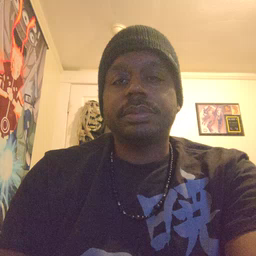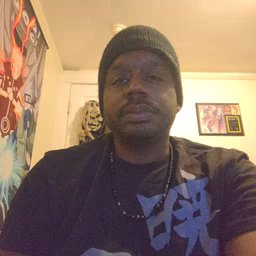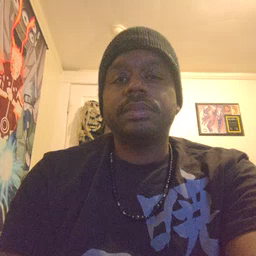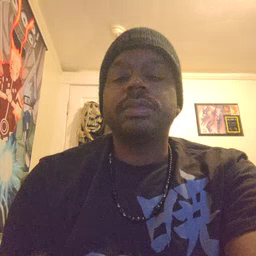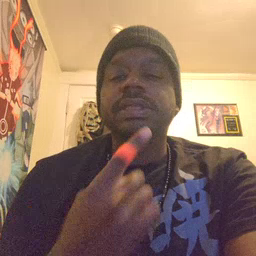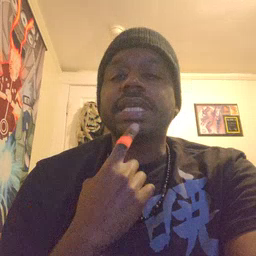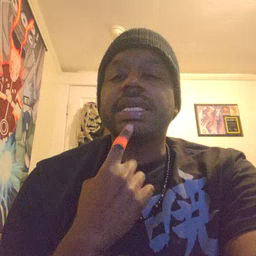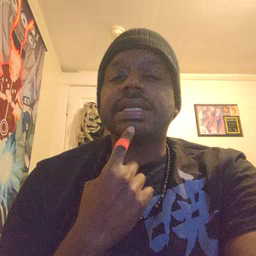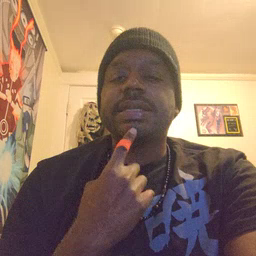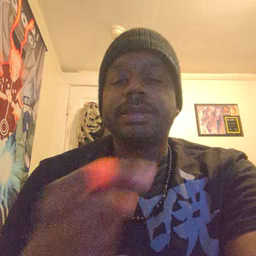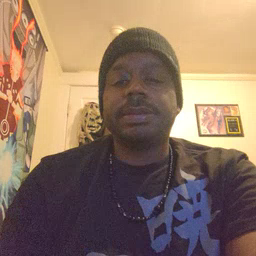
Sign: say